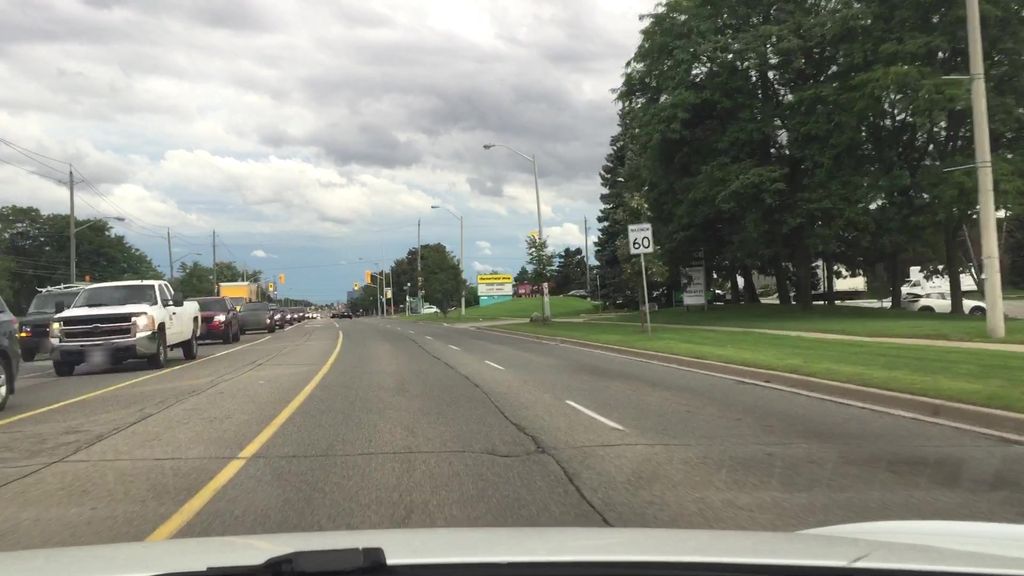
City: toronto